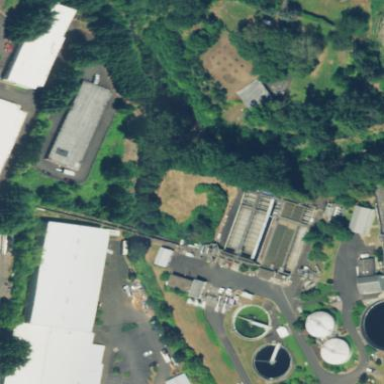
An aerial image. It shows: View of wastewater plant.